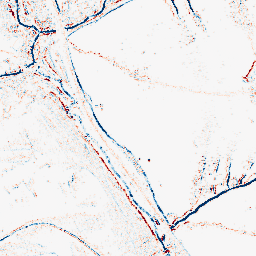
Category: morphological
Decomposition family: morphological_square
Decomposition parameters: operation: average
size: 3
Upsampling method: cubic_catmull_rom
Upsampling parameters: scale: 8
Upsampling scale: 8